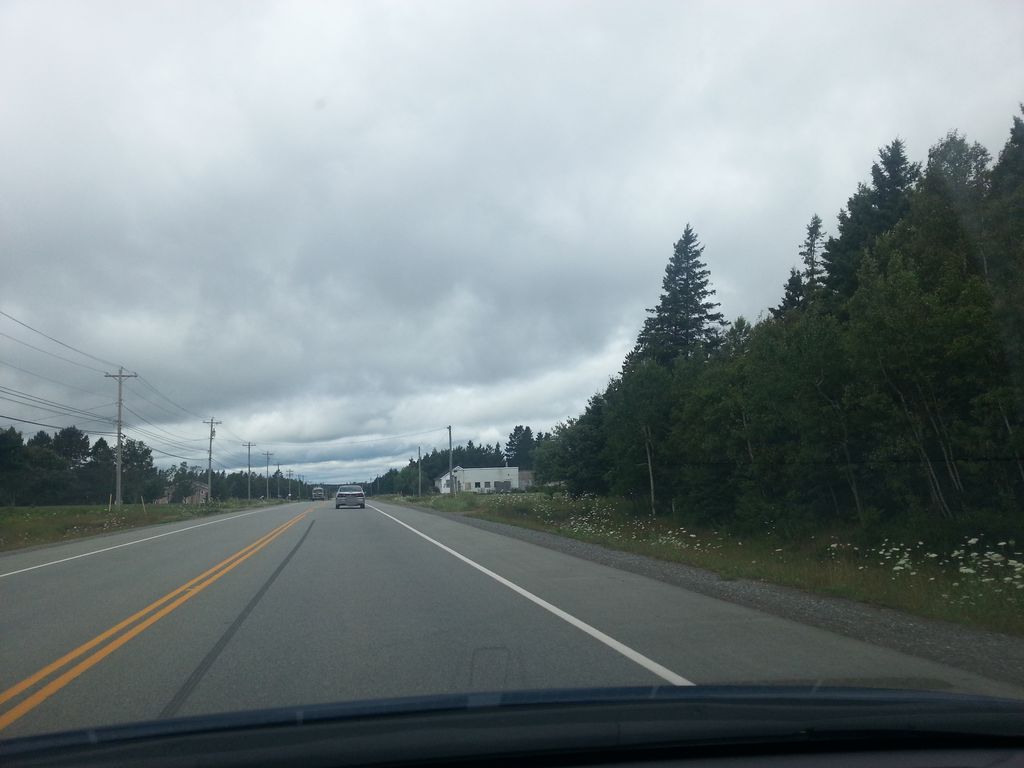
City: charlottetown